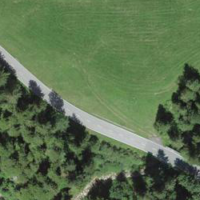
EUNIS habitat code: 25
Species observed at this site:
Orchis mascula